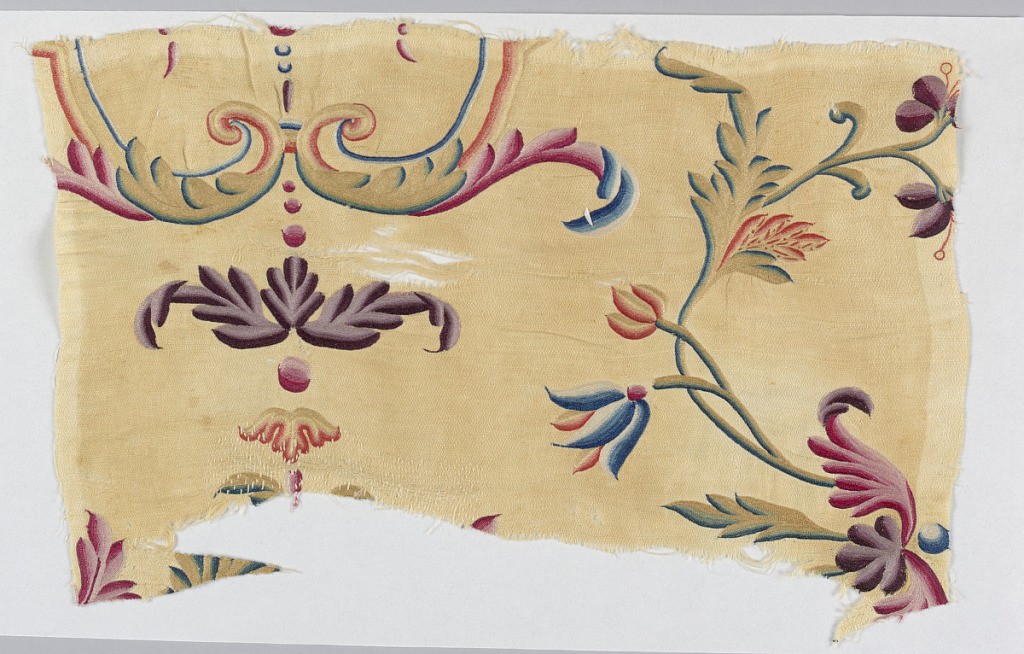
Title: Fragment
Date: ca. 1700
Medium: cotton, silk Technique: chain stitch embroidery on twill weave
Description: Small section of a coverlet or hanging showing parts of delicately drawn twining stems, leaves, flowers, symmetrical leaf volutes, and graduated dots, in shades of purple, red, blue, yellow, orange, and green silk embroidered on an undyed ground with a small diamond-shaped diaper pattern.